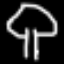
Label: mushroom